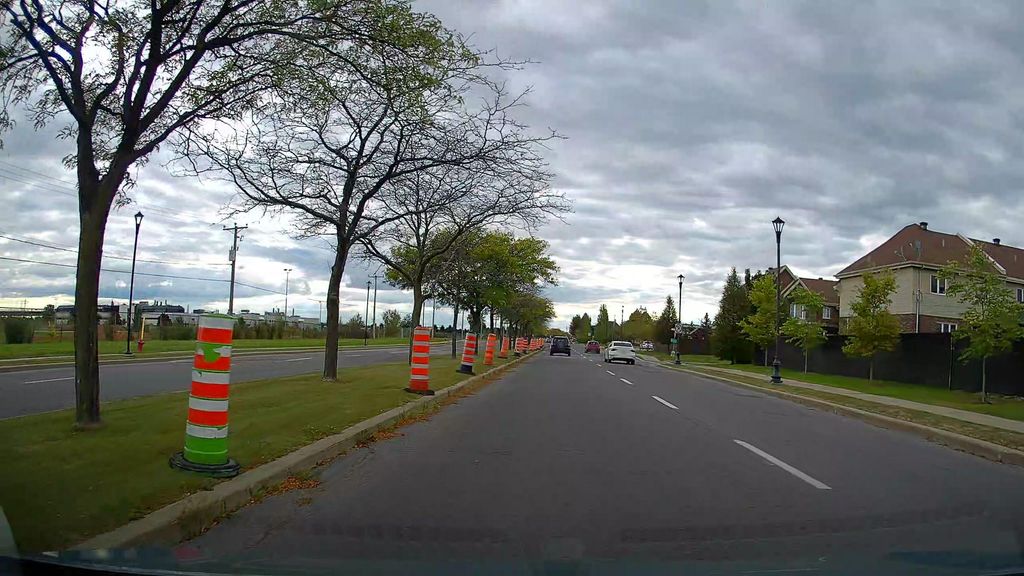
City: montreal